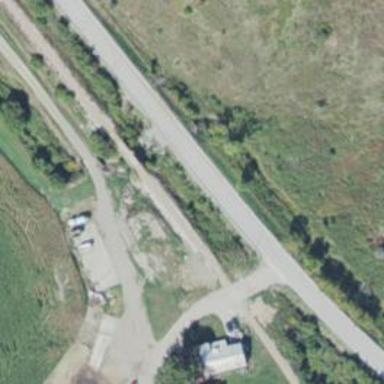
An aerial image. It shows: Abandoned railway crossing over cycleway bridge.